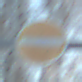
Verkehrszeichen: VerbotDerEinfahrt
Umgebung: Outdoor, Nature
Tageszeit: SunriseSunset
Wetter: Clear
Licht: Natural
Jahreszeit: Winter
Kontrast: LowContrast